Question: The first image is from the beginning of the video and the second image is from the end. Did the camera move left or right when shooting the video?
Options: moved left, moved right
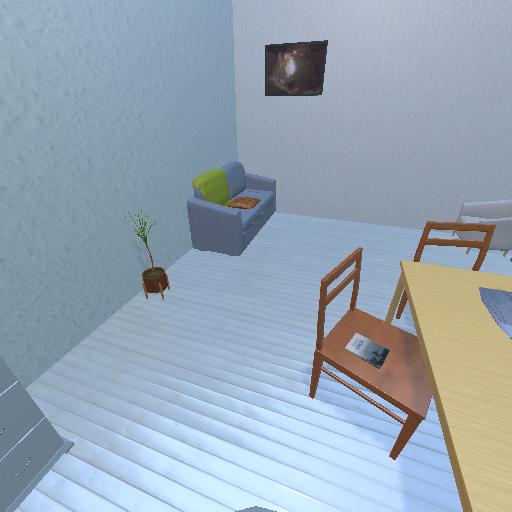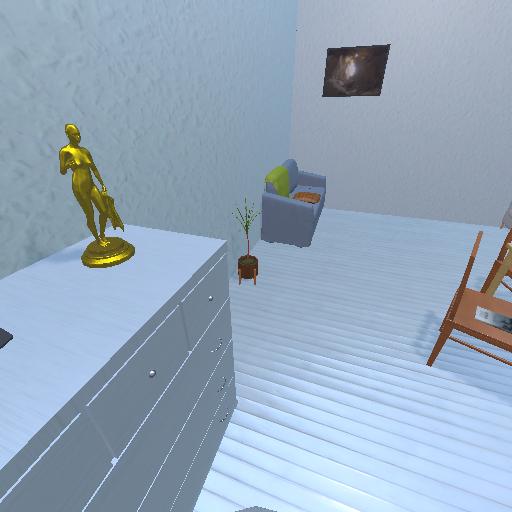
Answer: moved left